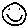
Label: smiley face